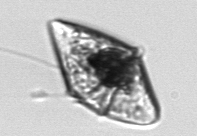
Label: Gyrodinium